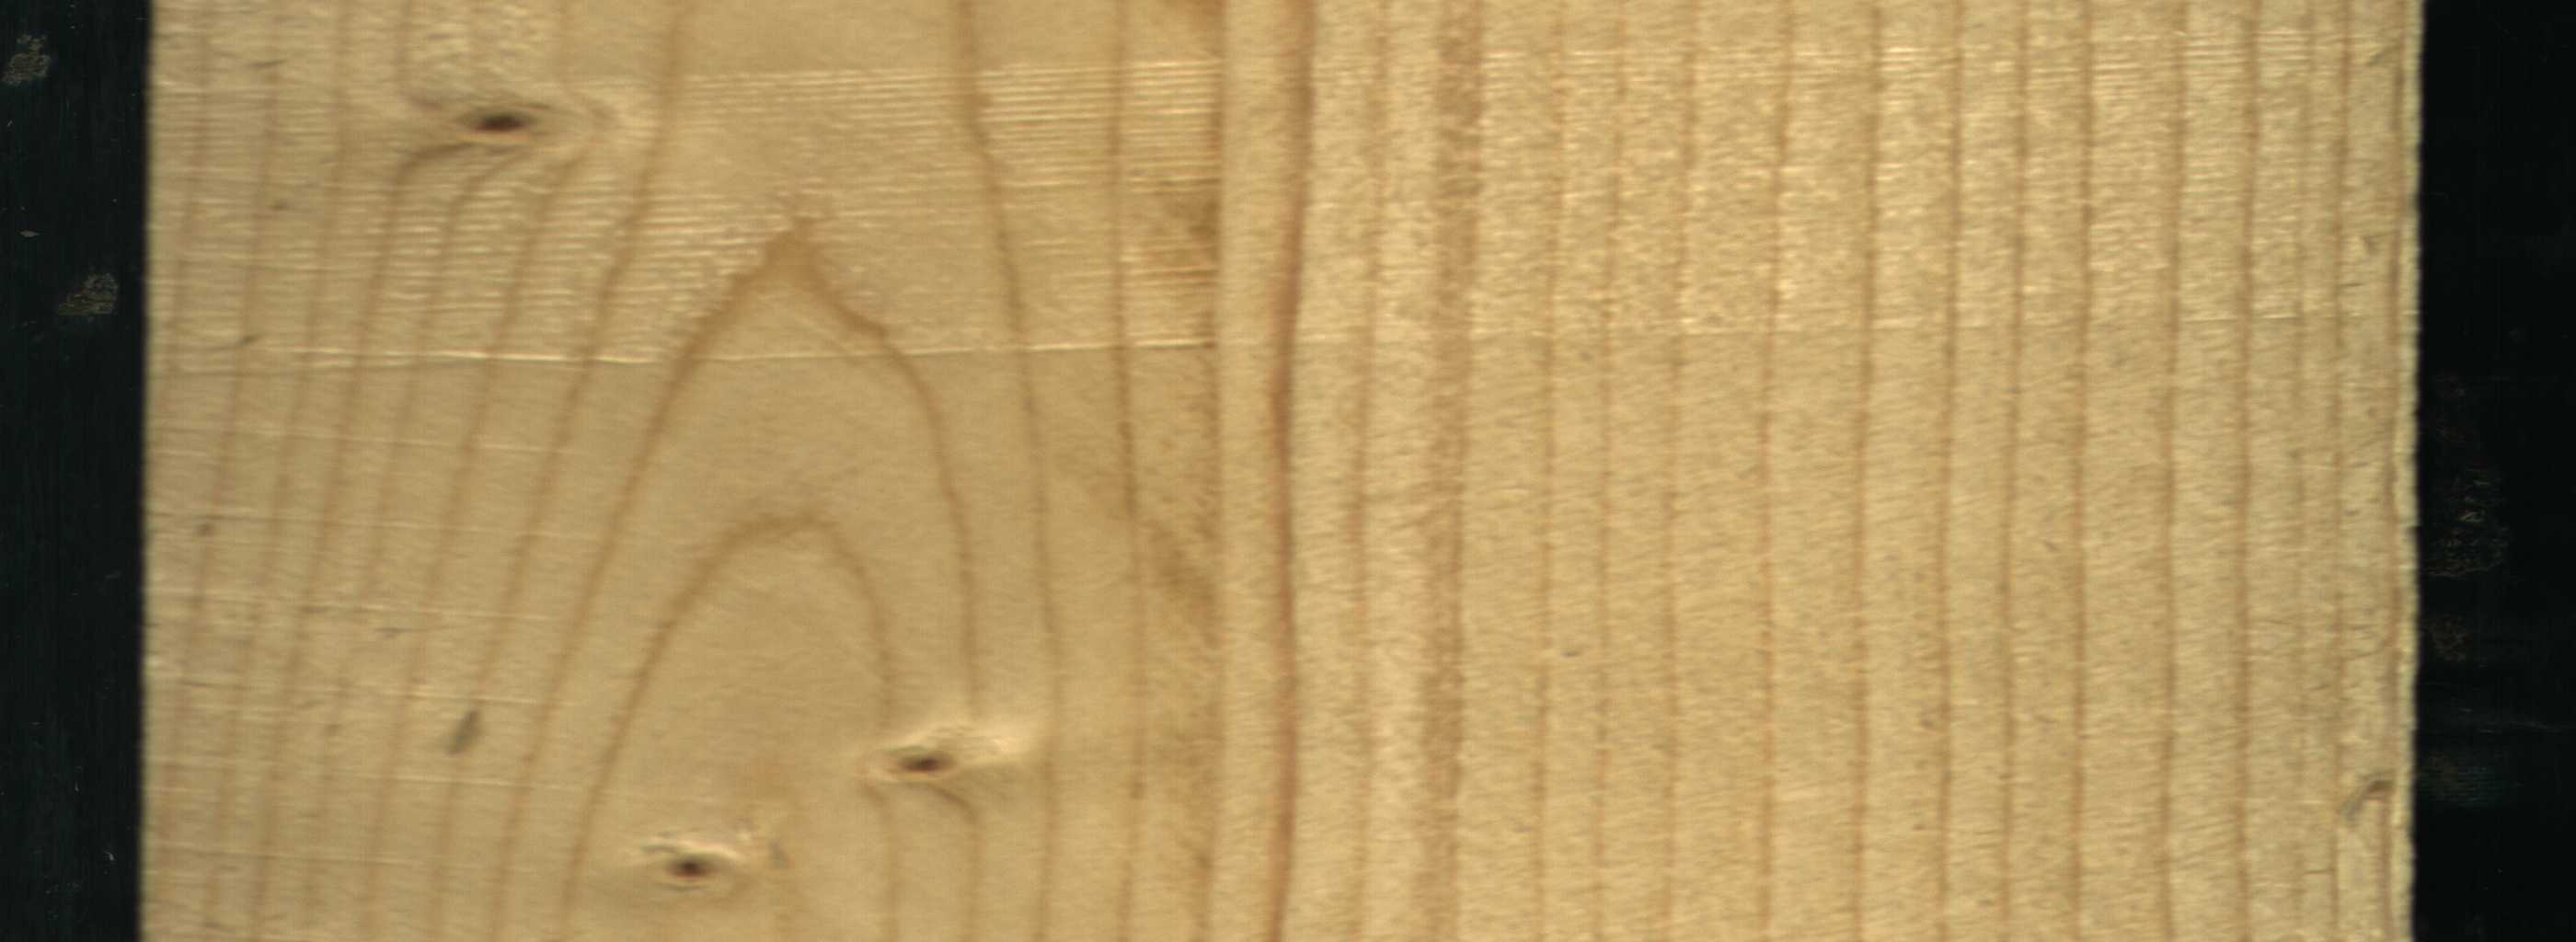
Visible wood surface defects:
Live_Knot
Live_Knot
Live_Knot